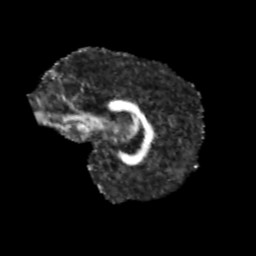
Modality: FA
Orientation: sagittal
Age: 11
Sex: male
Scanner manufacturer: siemens
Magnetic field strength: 3 T
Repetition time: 3.8 s
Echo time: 0.07 s